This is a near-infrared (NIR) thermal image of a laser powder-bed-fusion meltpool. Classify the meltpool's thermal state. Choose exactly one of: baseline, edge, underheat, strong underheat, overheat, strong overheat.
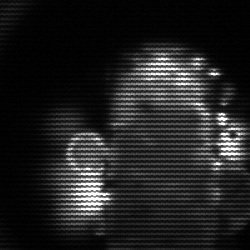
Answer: strong underheat